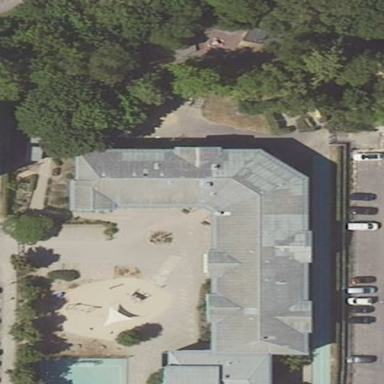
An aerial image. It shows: School.